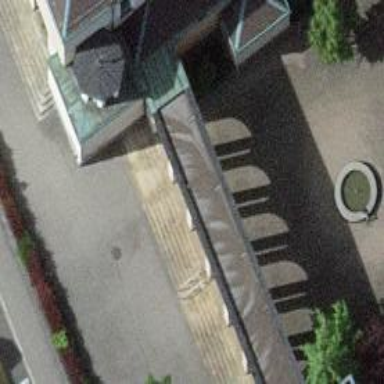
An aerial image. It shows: View of roof of building.